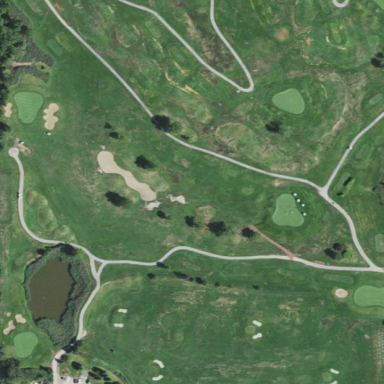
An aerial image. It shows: Well-maintained grassy area designated as golf fairway. It is part of golf sport facility.